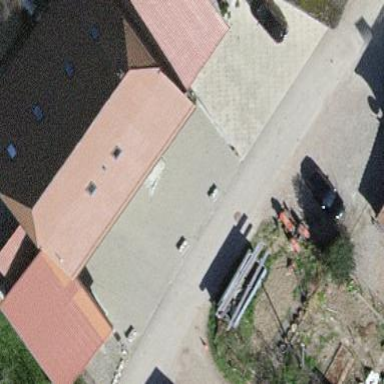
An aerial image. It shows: Part of building.